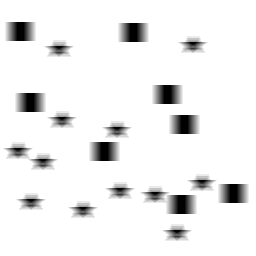
Squares: 8
Triangles: 0
Stars: 12
Total shapes: 20